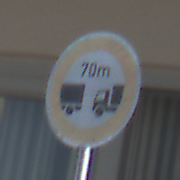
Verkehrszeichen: VerbotUnterschreitenMindestabstand
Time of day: MorningAfternoon
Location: Outdoor (Urban)
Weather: Clear
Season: NotSpecified
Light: Natural